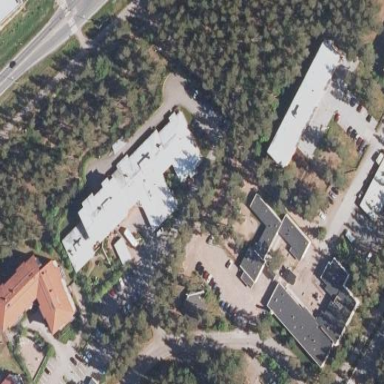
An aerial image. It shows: Kindergarten.